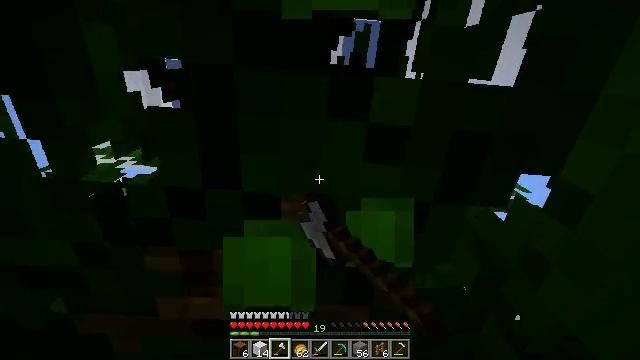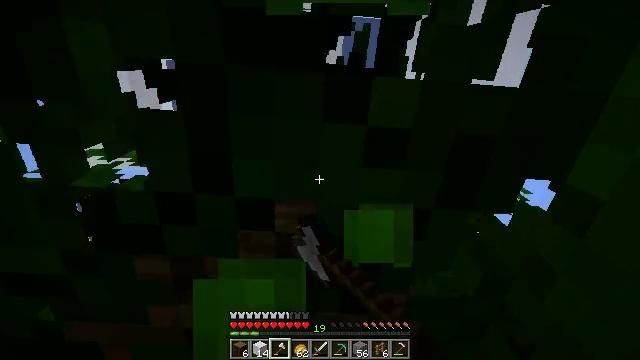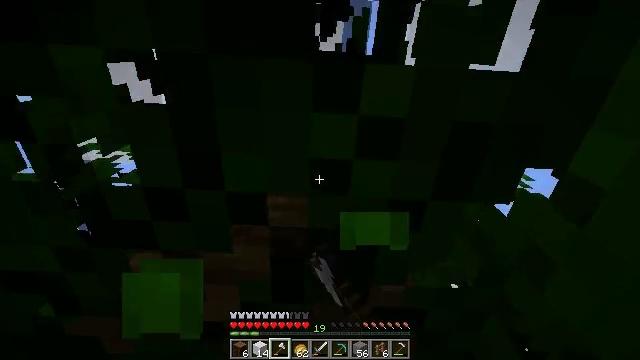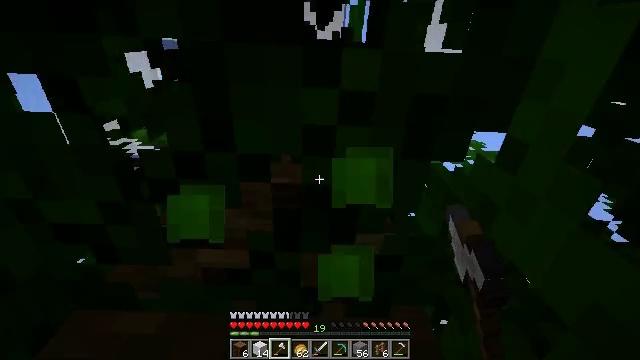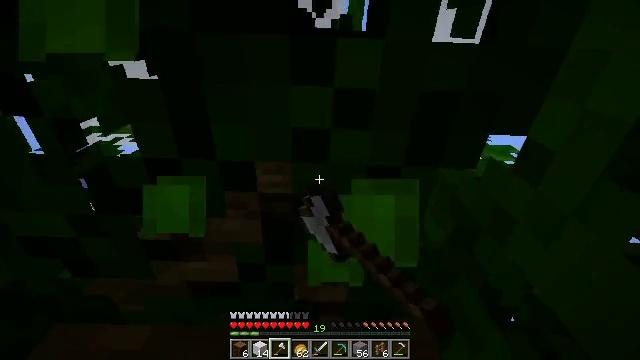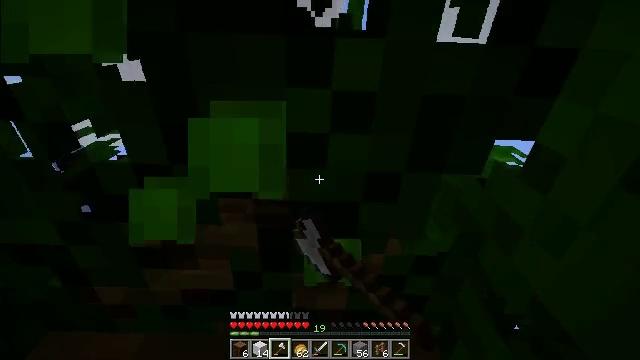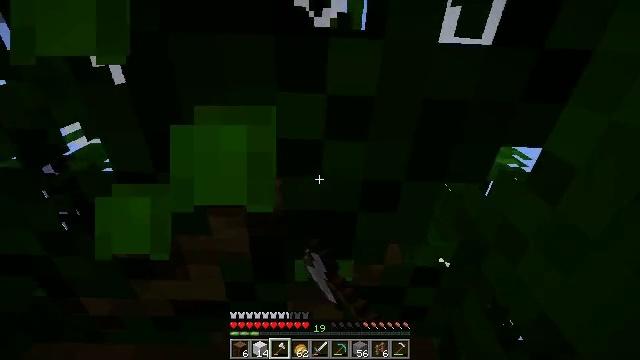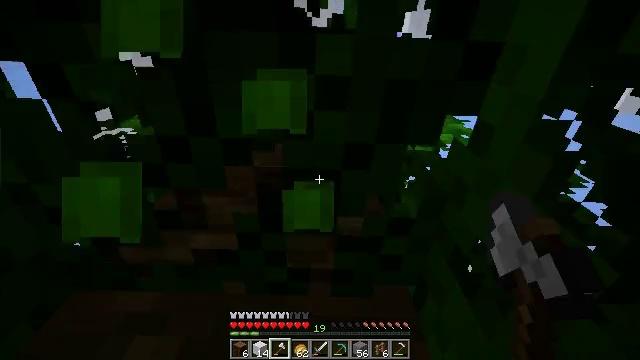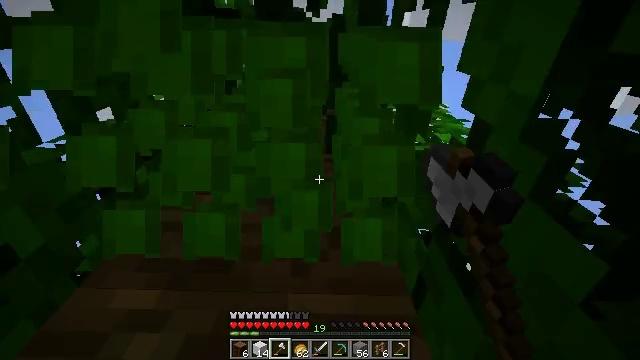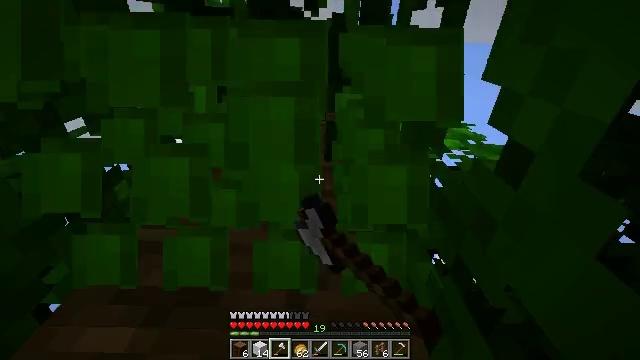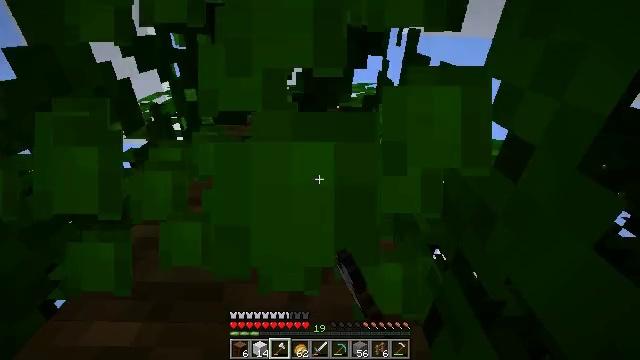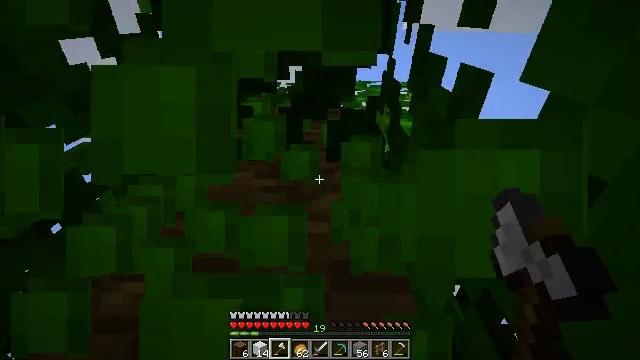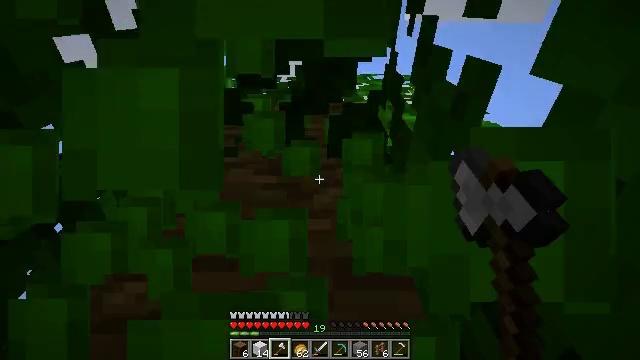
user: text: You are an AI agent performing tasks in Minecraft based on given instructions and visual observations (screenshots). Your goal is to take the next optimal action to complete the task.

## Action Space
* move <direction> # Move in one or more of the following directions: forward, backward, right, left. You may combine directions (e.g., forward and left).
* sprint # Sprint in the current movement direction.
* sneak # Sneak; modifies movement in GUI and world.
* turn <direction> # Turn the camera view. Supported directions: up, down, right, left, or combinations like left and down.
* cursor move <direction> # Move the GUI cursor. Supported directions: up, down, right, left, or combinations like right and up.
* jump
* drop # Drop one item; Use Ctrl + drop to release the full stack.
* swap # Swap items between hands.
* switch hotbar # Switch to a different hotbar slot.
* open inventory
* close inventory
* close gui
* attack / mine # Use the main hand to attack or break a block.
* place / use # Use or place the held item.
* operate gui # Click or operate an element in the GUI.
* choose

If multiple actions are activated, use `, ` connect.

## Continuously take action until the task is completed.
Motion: motion action
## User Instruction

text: Mine the jungle leaves to get saplings or sticks.
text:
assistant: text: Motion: attack / mine, jump
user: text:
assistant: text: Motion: turn left and down, attack / mine, jump
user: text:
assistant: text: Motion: turn down, attack / mine, jump
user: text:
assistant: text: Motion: turn down, attack / mine, jump
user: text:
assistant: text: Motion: attack / mine, jump
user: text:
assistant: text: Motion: attack / mine, jump
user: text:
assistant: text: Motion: attack / mine, jump
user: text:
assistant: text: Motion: attack / mine, jump
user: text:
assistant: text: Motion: attack / mine, jump
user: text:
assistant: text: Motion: attack / mine, jump
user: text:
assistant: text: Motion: attack / mine, jump
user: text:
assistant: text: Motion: turn down, attack / mine, jump
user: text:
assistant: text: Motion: attack / mine, jump